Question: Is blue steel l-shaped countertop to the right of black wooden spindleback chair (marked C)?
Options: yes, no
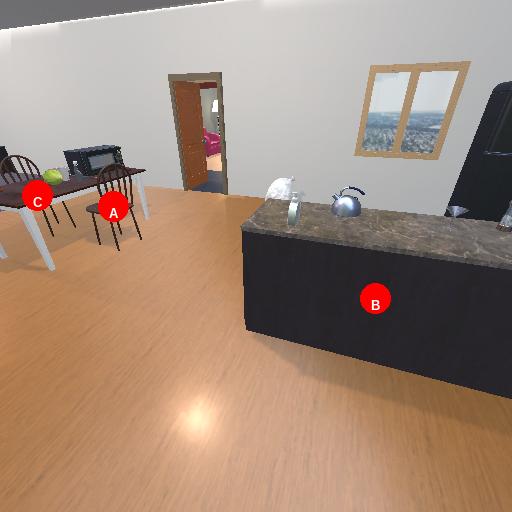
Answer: yes